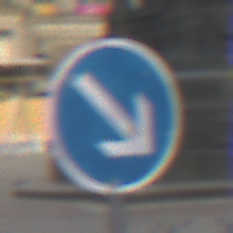
Verkehrszeichen: VorgeschriebeneVorbeifahrtRechts
Umgebung: Outdoor, Urban
Tageszeit: MorningAfternoon
Wetter: PartlyCloudy
Licht: Natural
Jahreszeit: NotSpecified
Kontrast: LowContrast